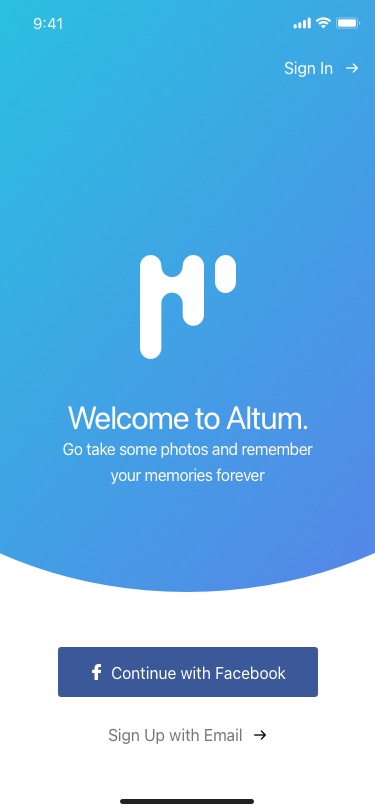
Text in this UI design:
Continue with Facebook
Sign Up with Email
Go take some photos and remember your memories forever
Welcome to Altum.
Sign In